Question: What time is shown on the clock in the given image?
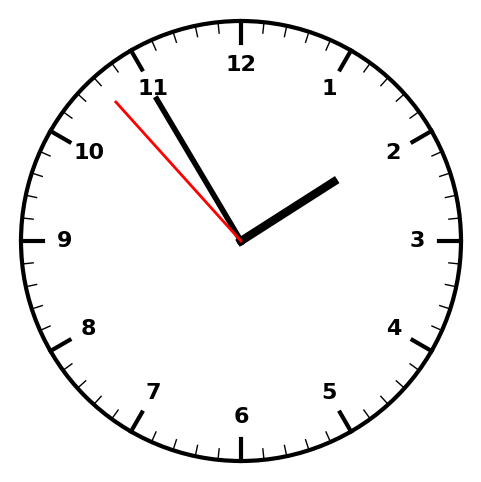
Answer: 01:54:53